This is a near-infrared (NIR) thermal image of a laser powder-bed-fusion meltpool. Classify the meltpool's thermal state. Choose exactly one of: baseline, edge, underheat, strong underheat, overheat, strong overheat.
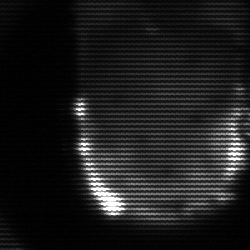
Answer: baseline